Current action and preconditions to check: trajectory_clear

Your task: For each precondition in the list above, predict whether it will hold at this action.

Consider the current scene as observed from the mobile robot's camera, and analyze the predicted future states of all dynamic agents (e.g., people, animals, vehicles, or any moving entities) within the NEXT SECOND.

IMPORTANT: Only answer "very likely" if you are absolutely certain—based on strong, clear evidence—that a dynamic agent will violate the precondition in the predicted future state. Do NOT answer "very likely" for unlikely, ambiguous, or low-probability risks.

Ask yourself for each precondition: Is there a high probability, with clear and convincing evidence, that the predicted future states of any dynamic agent will interfere with the predicted future state of the currently executing action within the NEXT SECOND, causing that precondition to fail?

Assess the risk level based on these predictions. Use "likely" or "very likely" if motions create a clear risk of interference.

Use "neutral" or "improbable" if agents are nearby but their predicted paths are clearly diverging or non-conflicting.

Failure Risk Categories: "very improbable", "improbable", "neutral", "likely", "very likely"

Answer Format: Output ONLY the probability_of_failure value from these categories: "very improbable", "improbable", "neutral", "likely", "very likely"

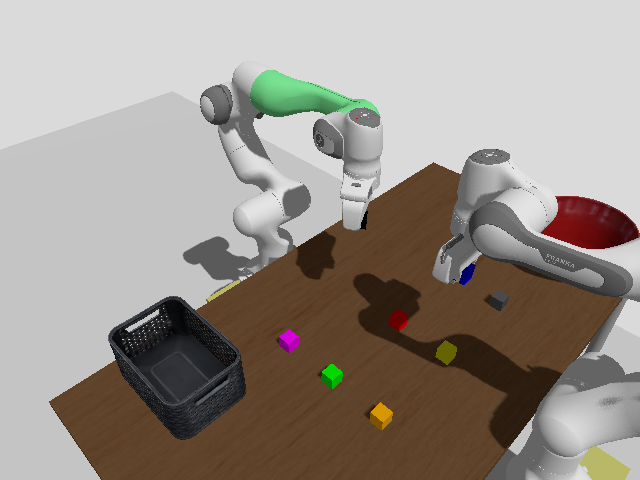

Answer: improbable